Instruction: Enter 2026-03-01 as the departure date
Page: home
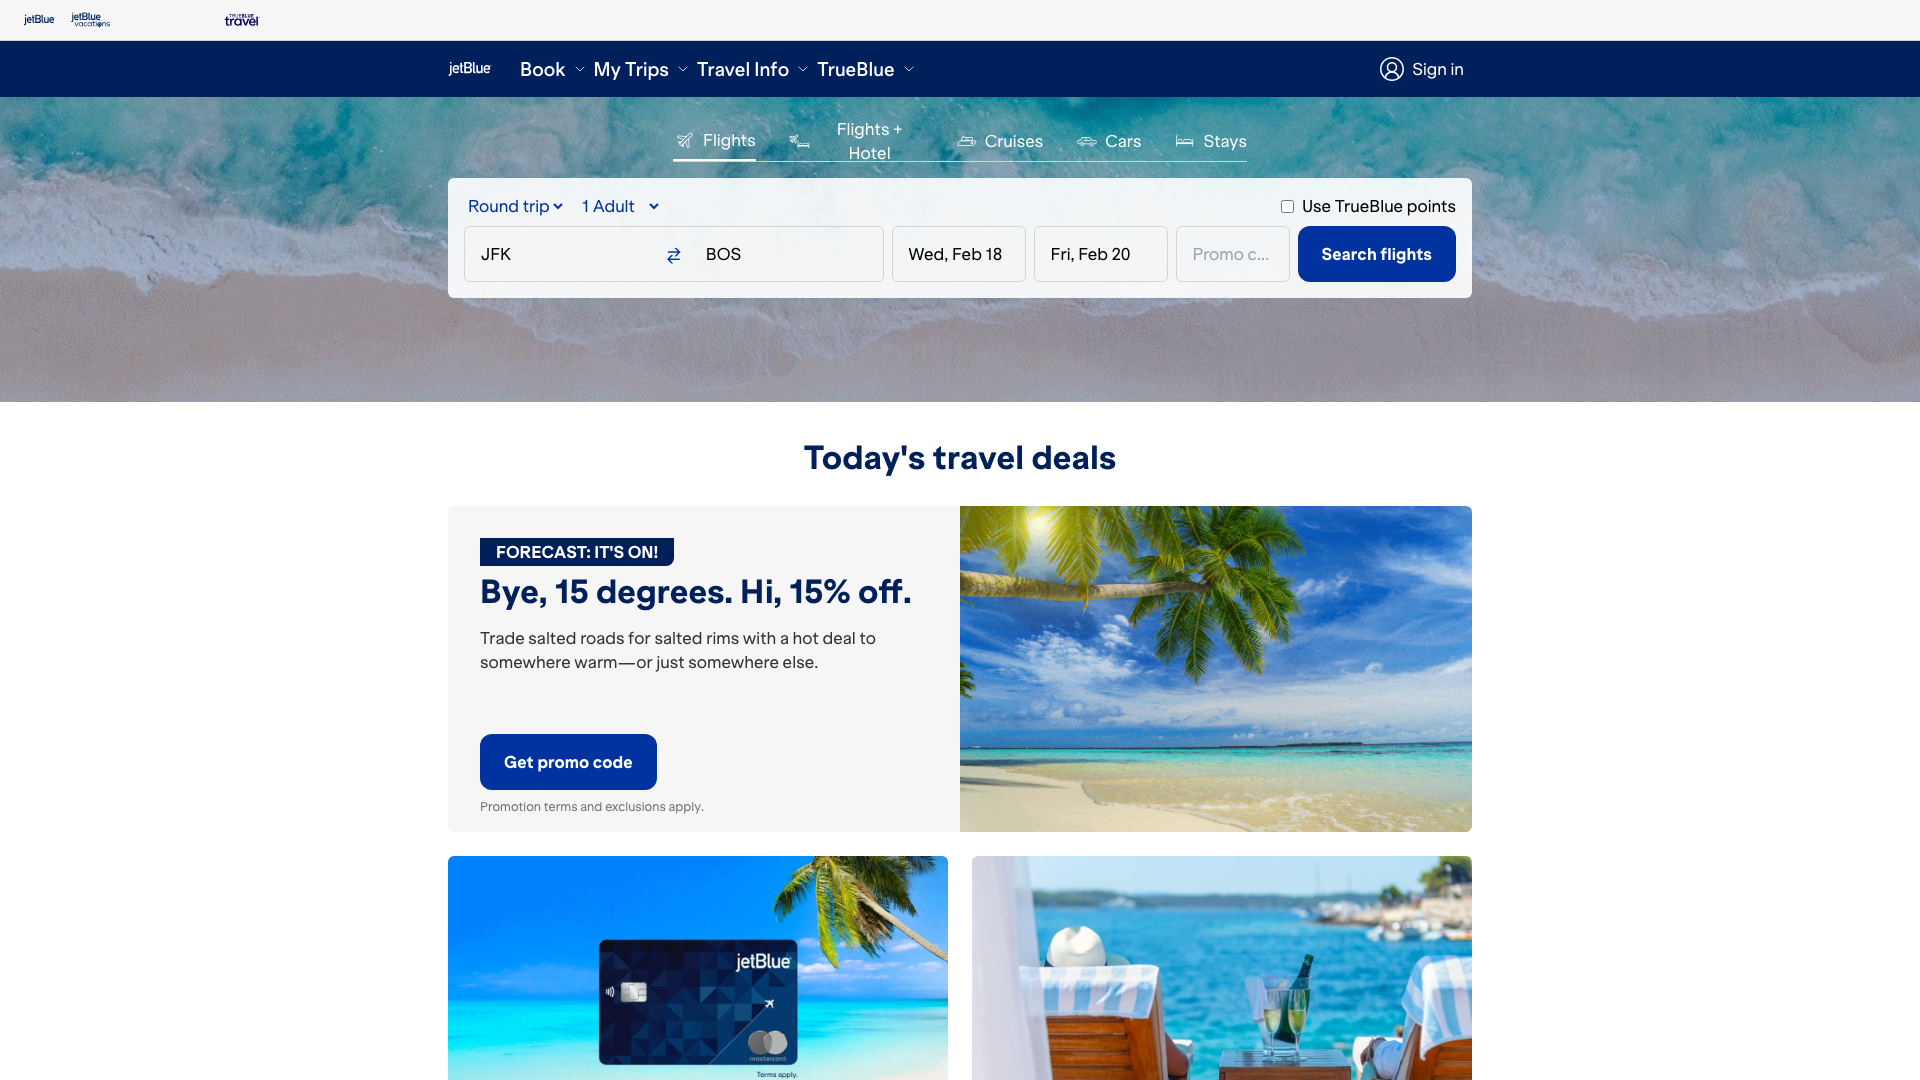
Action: type